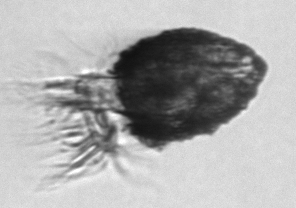
Label: Stenosemella_pacifica